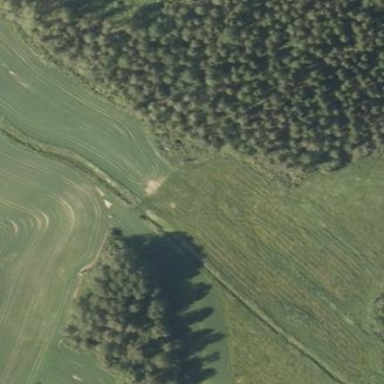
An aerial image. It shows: Forest area.